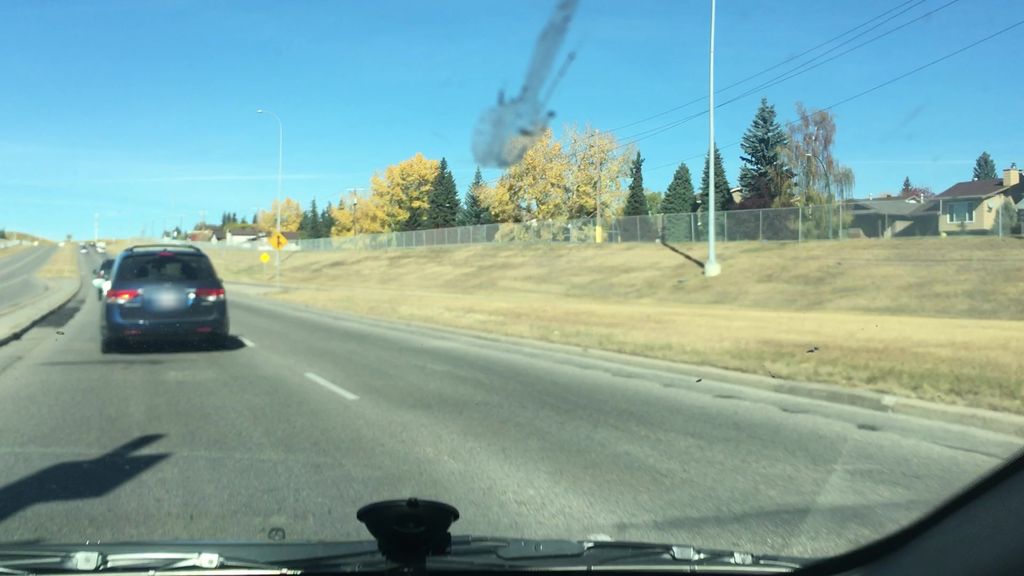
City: calgary